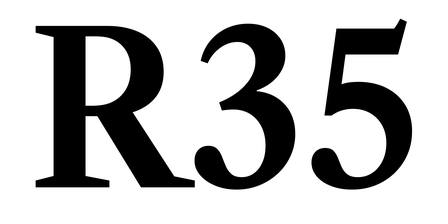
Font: LibreCaslonText_SemiBold